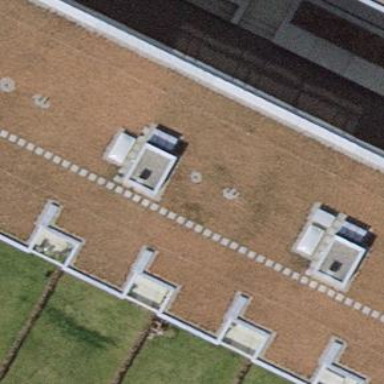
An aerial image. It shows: Terrace building.